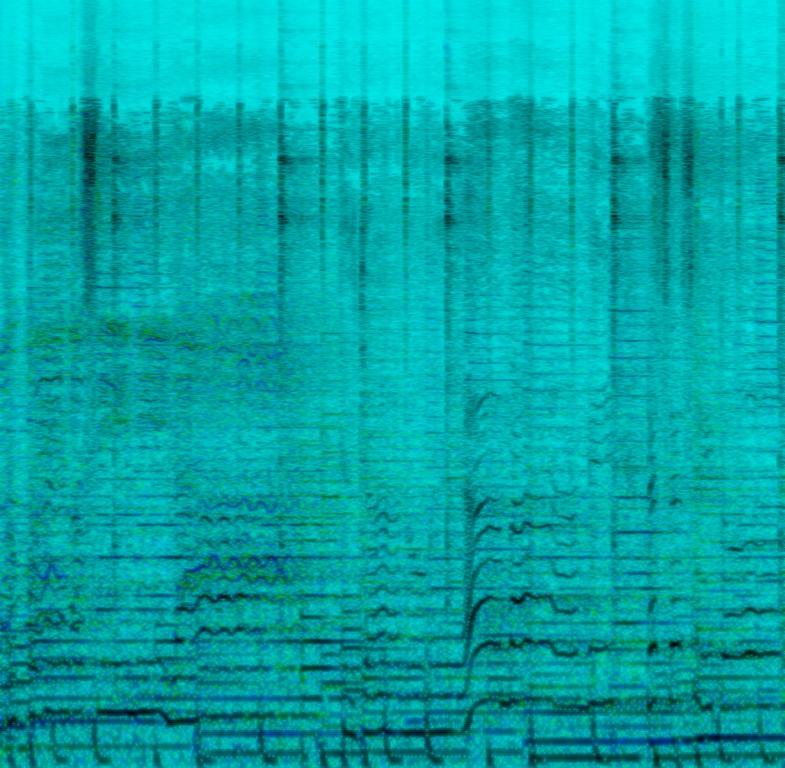
This is a Christian gospel music piece. The male vocalist is singing melodically in the Spanish language. There is an acoustic guitar playing the main melody while a bass guitar plays in the background. In the rhythmic background, the acoustic drums are playing a calm beat. The atmosphere is religious. This music would suit well in Christian religious events in Spanish speaking countries.